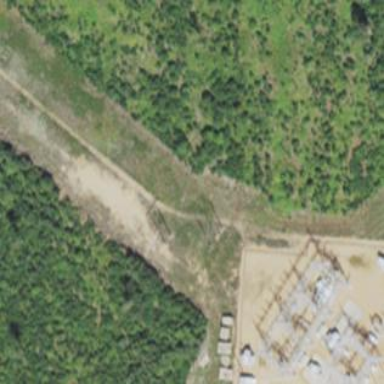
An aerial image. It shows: Power substation surrounded by fence.